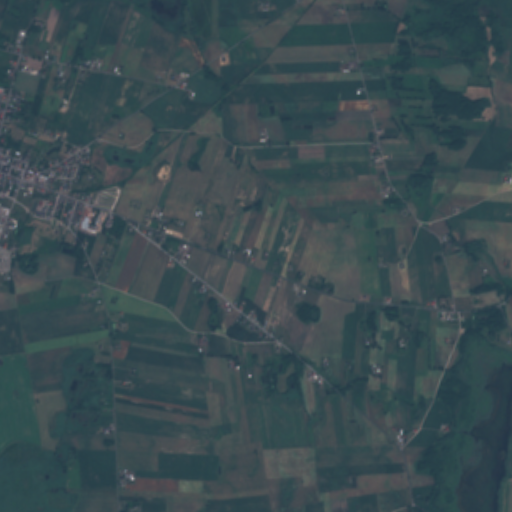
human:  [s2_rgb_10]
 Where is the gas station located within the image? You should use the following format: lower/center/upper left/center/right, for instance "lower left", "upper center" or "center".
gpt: The gas station is located in the upper left of the image.
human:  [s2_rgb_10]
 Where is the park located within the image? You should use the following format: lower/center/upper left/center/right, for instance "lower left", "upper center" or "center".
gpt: The park is located in the upper left of the image.
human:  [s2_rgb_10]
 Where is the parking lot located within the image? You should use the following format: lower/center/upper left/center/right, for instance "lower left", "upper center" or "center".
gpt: The parking lot is located in the upper left of the image.
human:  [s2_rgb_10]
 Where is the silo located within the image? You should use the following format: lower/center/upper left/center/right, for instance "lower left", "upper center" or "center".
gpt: The silo is located in the lower left of the image.
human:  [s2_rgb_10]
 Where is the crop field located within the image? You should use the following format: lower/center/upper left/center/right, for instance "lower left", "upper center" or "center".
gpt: There is no crop field in the image.